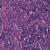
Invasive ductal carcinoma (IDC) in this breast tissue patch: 1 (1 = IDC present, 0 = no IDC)